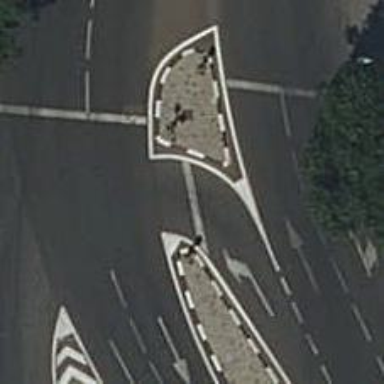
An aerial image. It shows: Road with traffic signals.